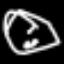
Label: octagon